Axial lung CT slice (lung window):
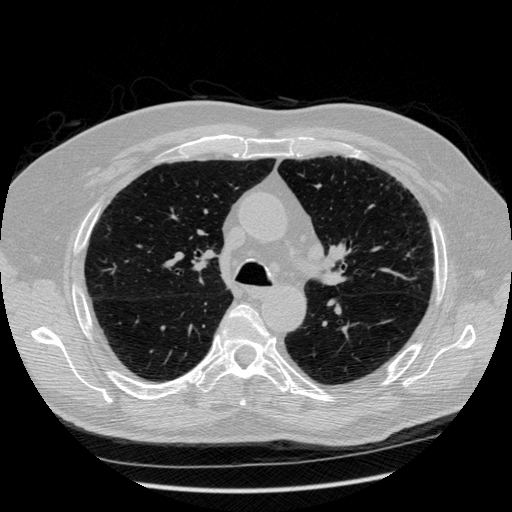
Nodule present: no